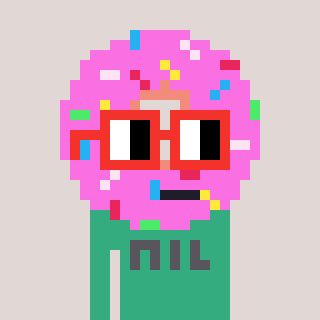
a pixel art character with square red glasses, a doughnut-shaped head and a teal-colored body on a warm background